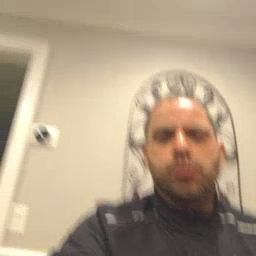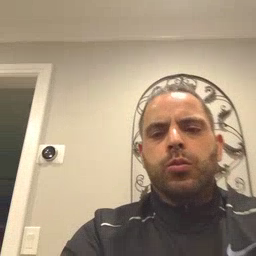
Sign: girl